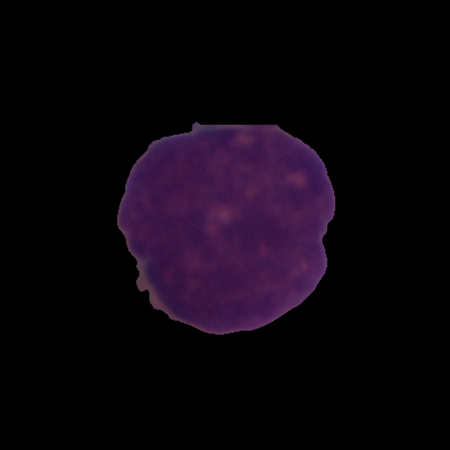
Label: cancer